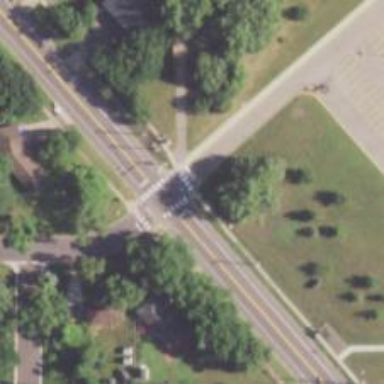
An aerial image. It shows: Marked crossing on cycleway.